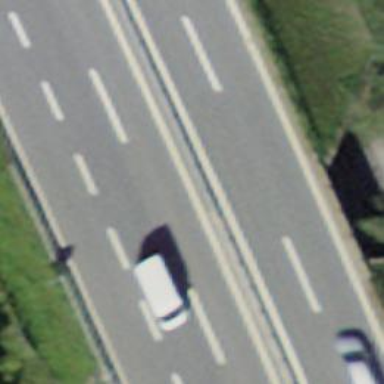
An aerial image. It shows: Asphalt trunk motorway.